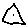
Label: triangle